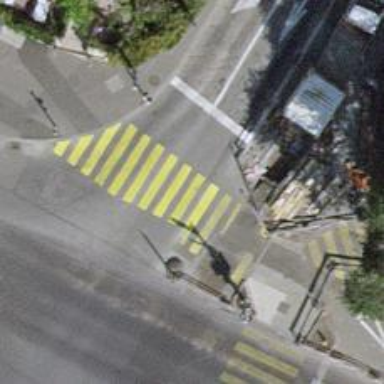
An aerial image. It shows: Crossing with traffic signals.